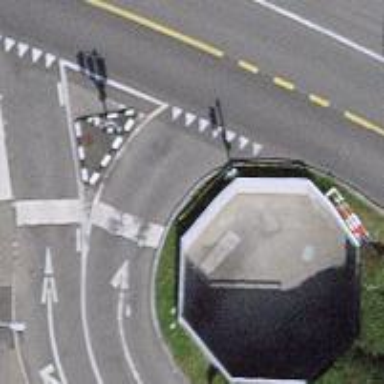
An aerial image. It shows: Road with traffic signals.